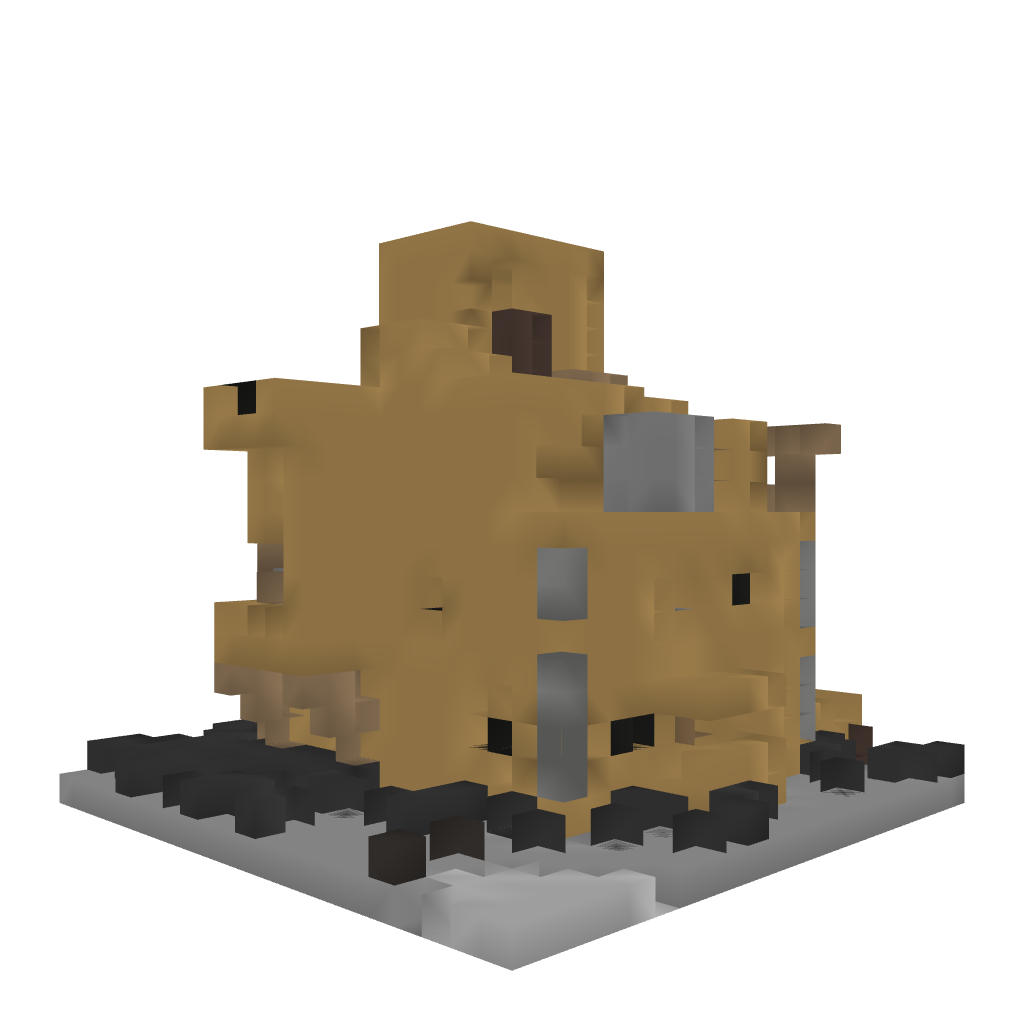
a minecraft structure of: AhmetEmin wood Villa